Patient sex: F
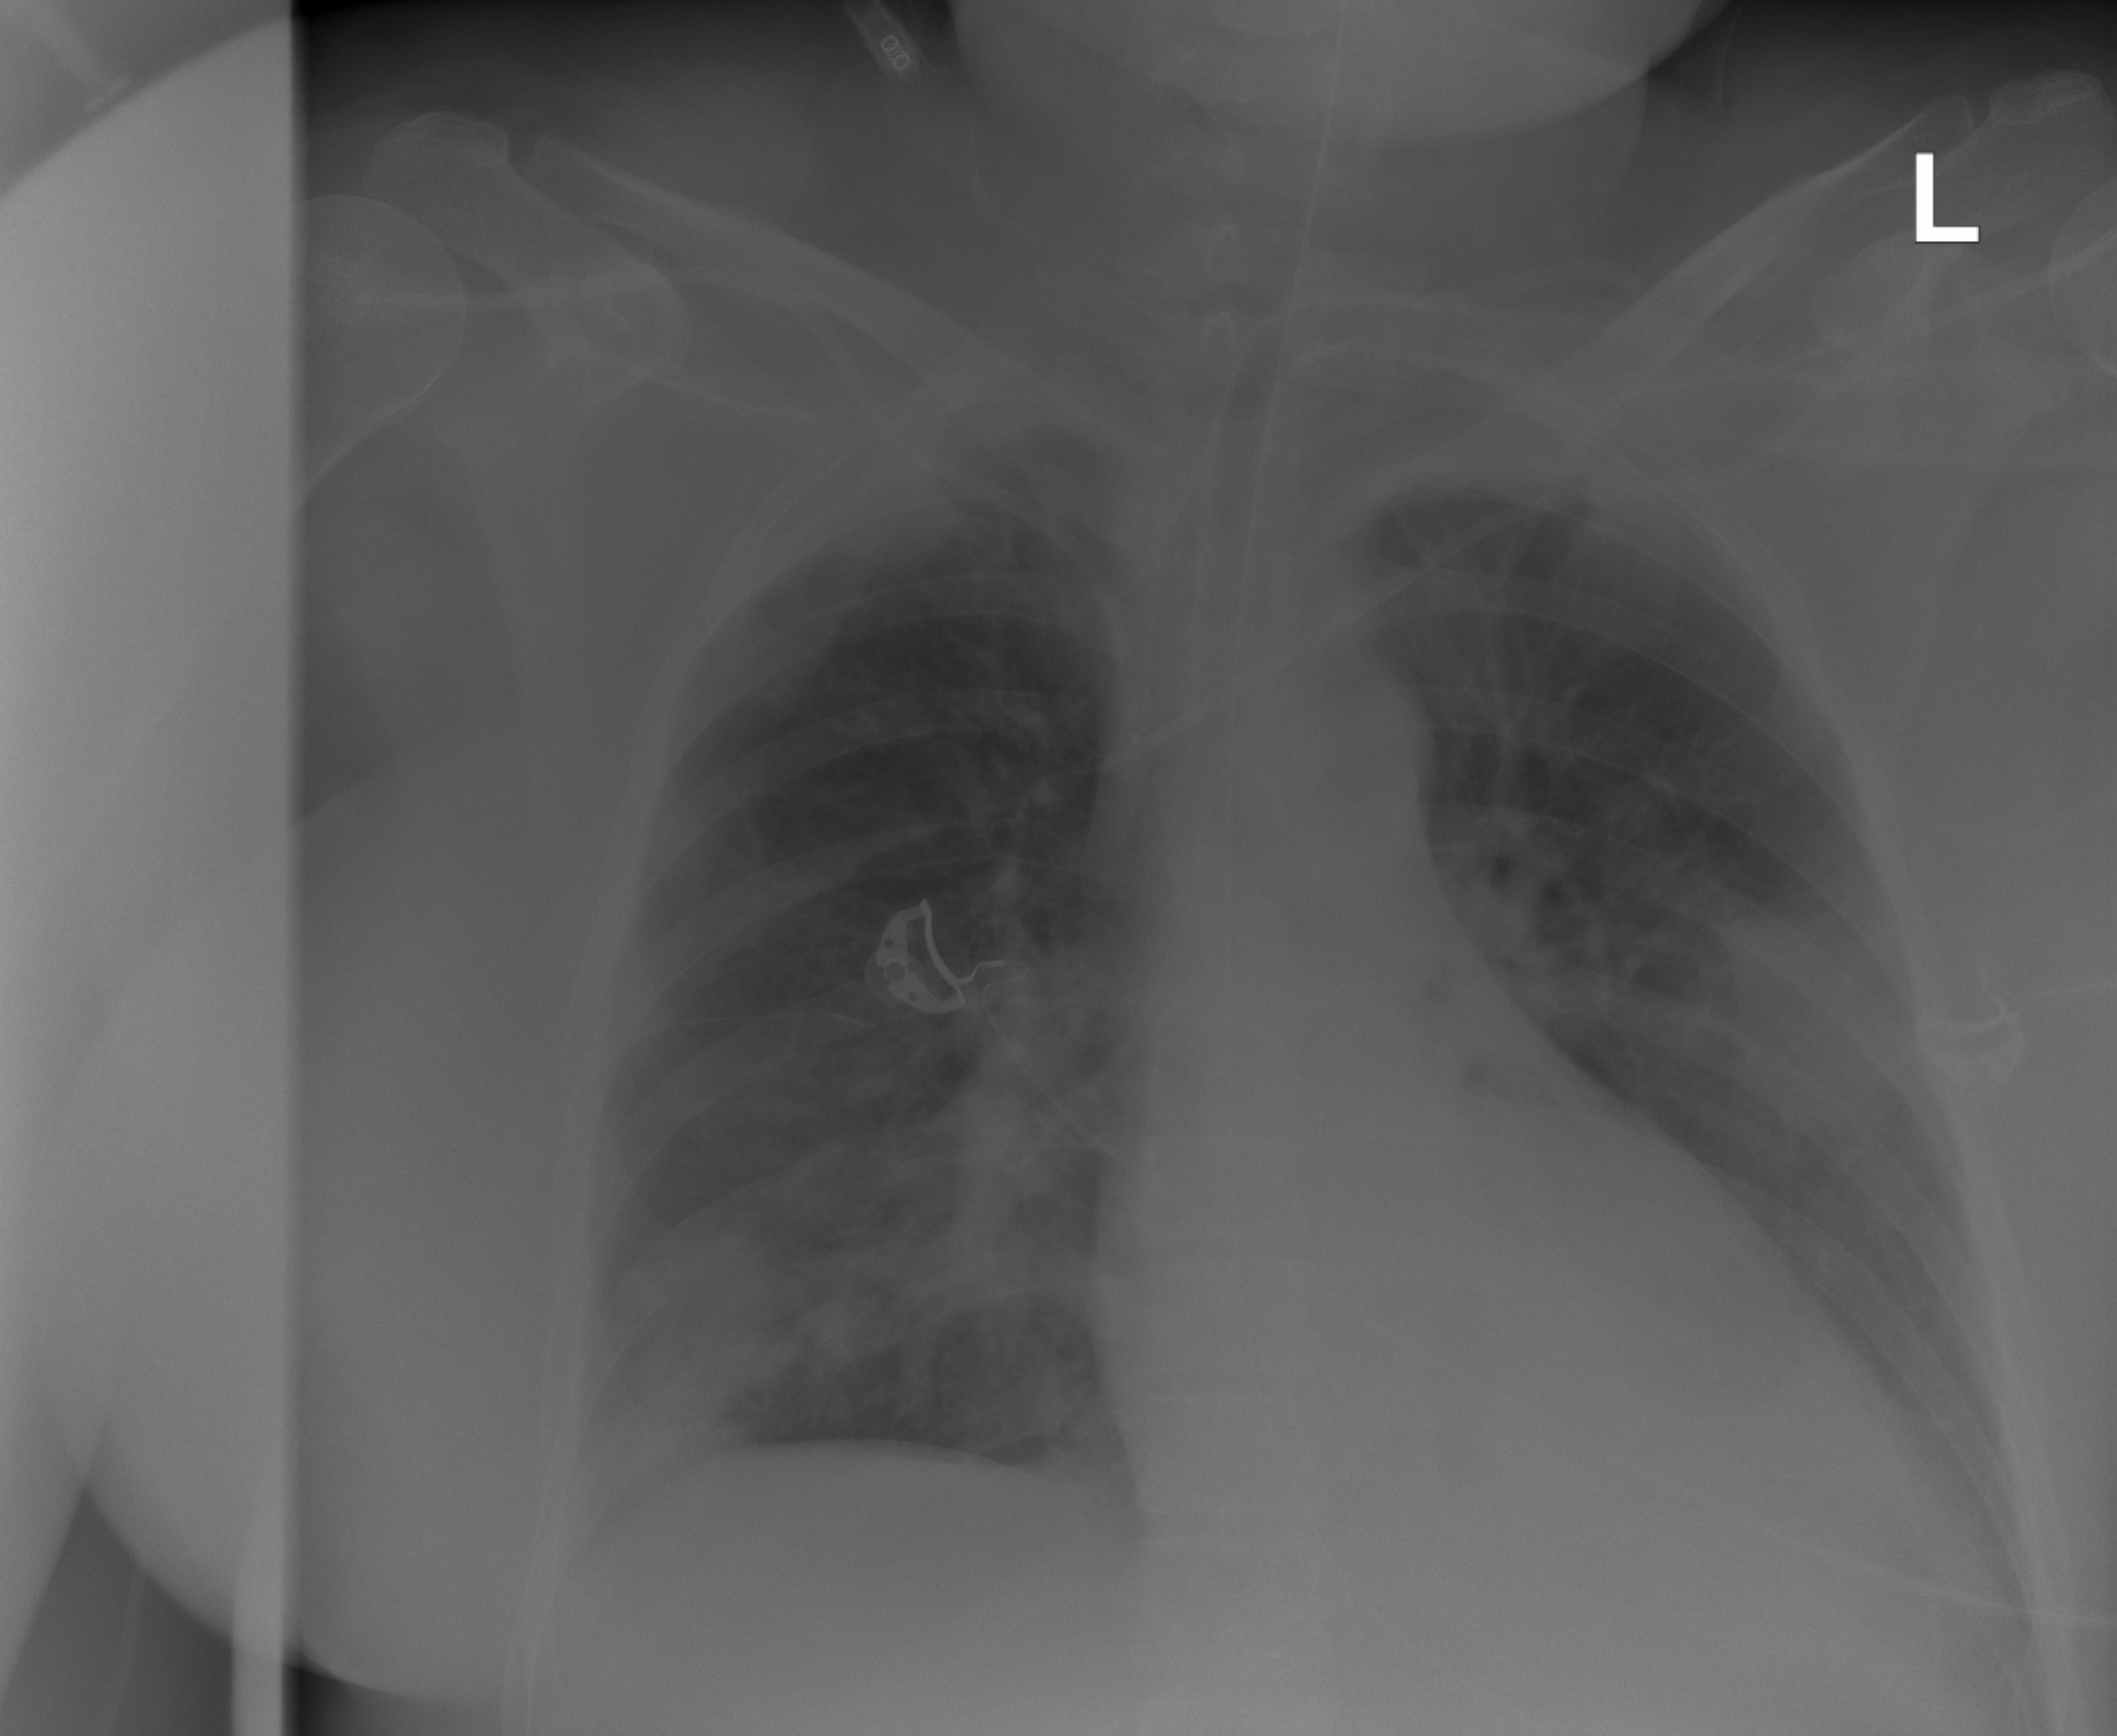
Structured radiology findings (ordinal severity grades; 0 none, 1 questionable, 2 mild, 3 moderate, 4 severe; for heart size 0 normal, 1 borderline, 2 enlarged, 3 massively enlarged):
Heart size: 1
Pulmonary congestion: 2
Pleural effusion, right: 0
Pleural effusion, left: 2
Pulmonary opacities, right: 3
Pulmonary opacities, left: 2
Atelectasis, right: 2
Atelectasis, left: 2